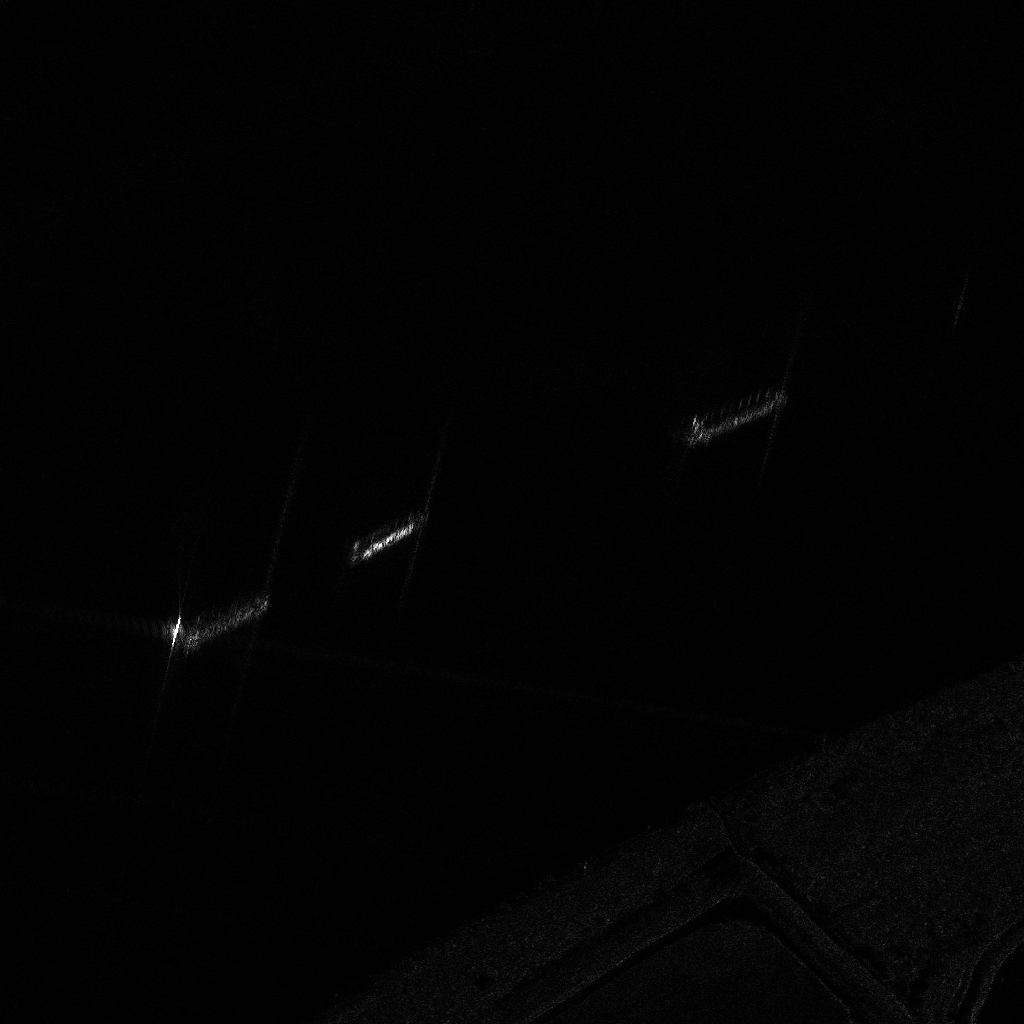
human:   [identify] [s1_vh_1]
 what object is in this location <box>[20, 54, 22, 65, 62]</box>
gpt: <ref>1 medium dredger at the left</ref>